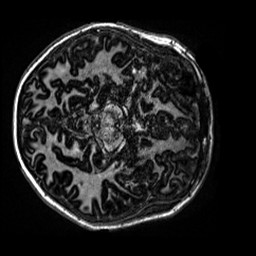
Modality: MP2RAGE
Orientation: axial
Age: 13
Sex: female
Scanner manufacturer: siemens
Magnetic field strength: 3 T
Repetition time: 4 s
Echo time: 0.00299 s